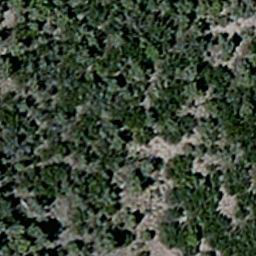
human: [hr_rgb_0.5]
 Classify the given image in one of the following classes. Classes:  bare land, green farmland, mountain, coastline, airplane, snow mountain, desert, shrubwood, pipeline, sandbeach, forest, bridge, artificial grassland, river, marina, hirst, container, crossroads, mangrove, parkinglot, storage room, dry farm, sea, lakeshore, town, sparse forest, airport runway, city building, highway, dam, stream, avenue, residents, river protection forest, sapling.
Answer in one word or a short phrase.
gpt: sparse forest